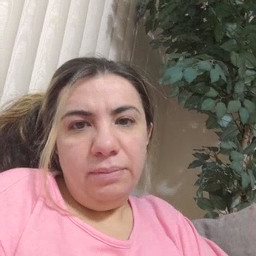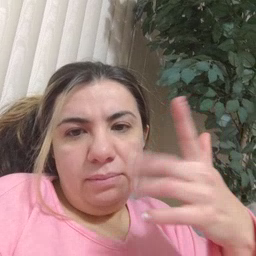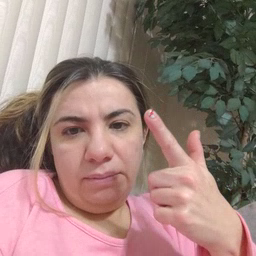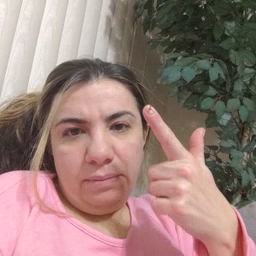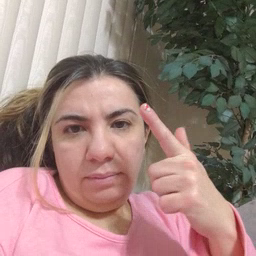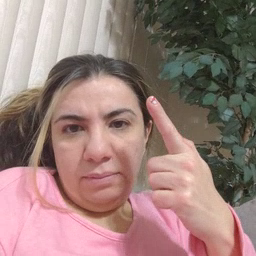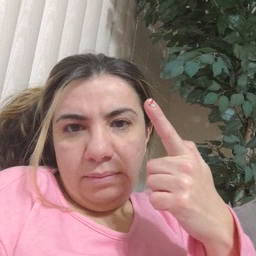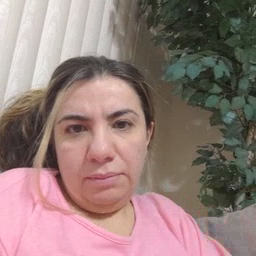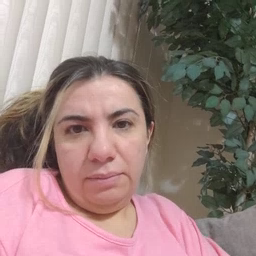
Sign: finger